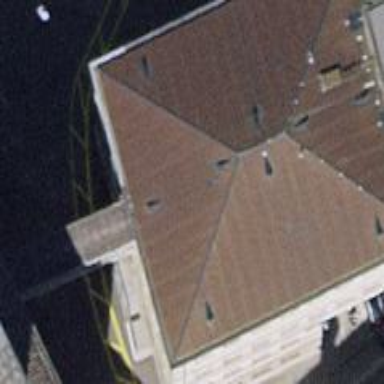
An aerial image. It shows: Building with hipped roof oriented along its structure. The roof has rosy brown color.